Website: bh-photo
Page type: customer-info-address
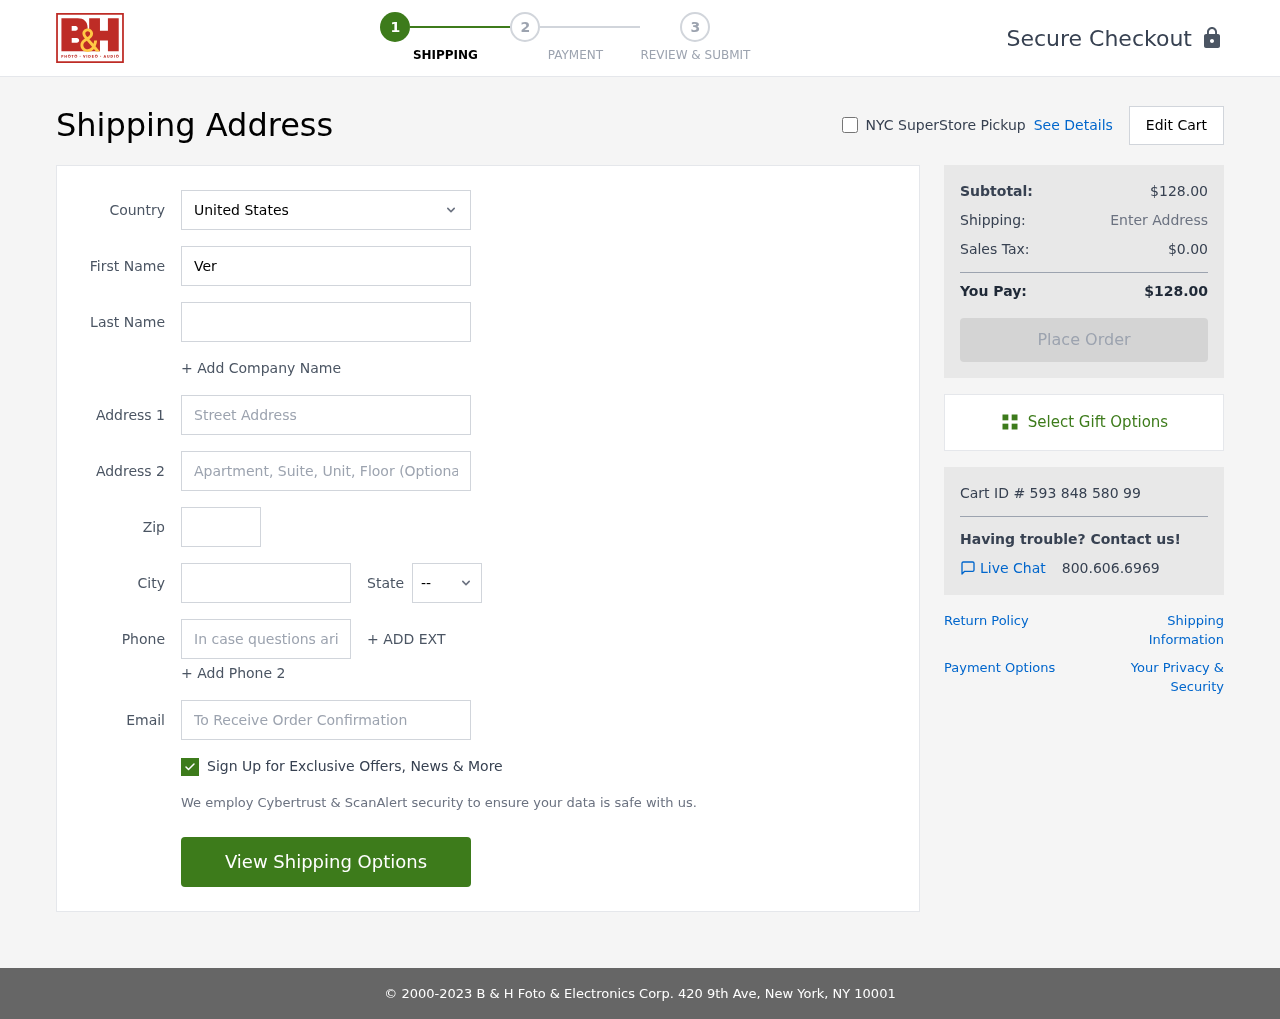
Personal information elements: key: PII_CITY
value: North Nicolasmouth
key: PII_COUNTRY
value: United States
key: PII_EMAIL
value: veronica.trujillo@hotmail.com
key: PII_FIRSTNAME
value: Veronica
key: PII_LASTNAME
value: Trujillo
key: PII_PHONE
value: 8017103636
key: PII_POSTCODE
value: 49768
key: PII_STATE_ABBR
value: ME
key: PII_STREET
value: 893 Victor Grove Apt. 555
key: PII_STREET2
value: Apt. 904
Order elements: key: ORDER_SUBTOTAL
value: $128.00
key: ORDER_TAX
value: $0.00
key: ORDER_TOTAL
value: $128.00
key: ORDER_ID
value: Cart ID # 593 848 580 99